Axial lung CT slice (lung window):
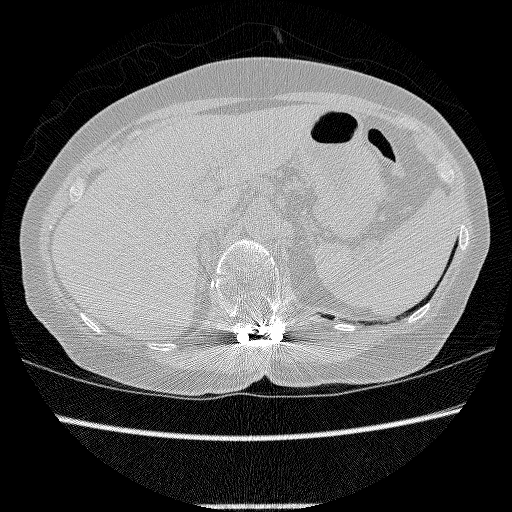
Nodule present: no